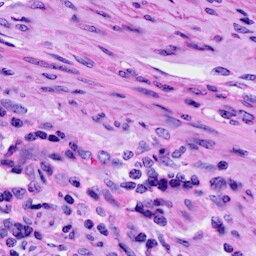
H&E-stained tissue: Cervix